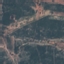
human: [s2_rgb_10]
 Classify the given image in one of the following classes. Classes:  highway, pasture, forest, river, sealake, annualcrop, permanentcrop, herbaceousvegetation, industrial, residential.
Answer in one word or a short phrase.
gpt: HerbaceousVegetation